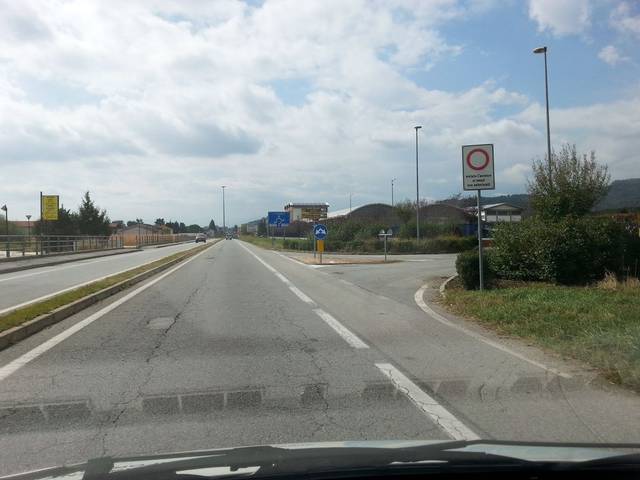
Region: Italy
Coordinates: 44.921, 7.366